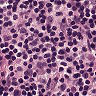
Metastatic tissue present: no